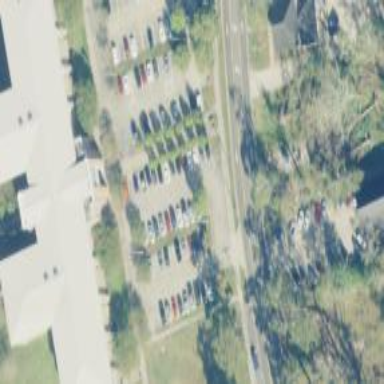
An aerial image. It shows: Parking area with surface.